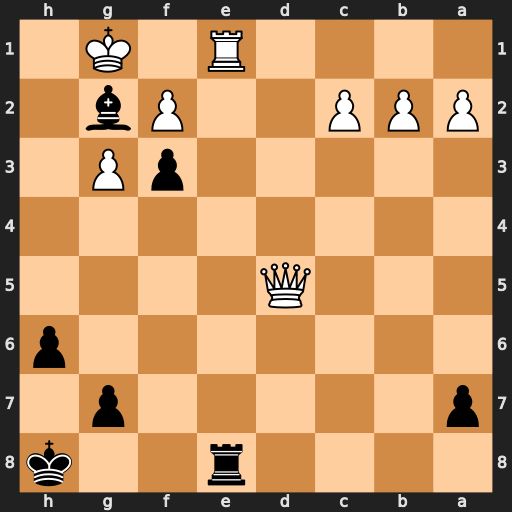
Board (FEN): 4r2k/p5p1/7p/3Q4/8/5pP1/PPP2Pb1/4R1K1
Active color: b
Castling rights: -
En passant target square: -
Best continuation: Rxe1+ Kh2 Rh1#